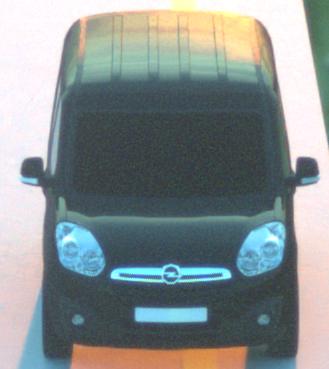
Make: Opel
Model: Combo Combi L1H1 1.4
Detailed model: Combo (D) Combi
Model produced from: 2012/01
Model produced until: 2013/11
Doors: 5
Color: black
Road condition: dry road
Daytime: sunrise or sunset
Contrast: medium contrast